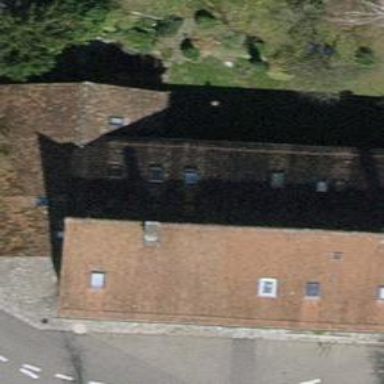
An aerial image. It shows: Detached building.